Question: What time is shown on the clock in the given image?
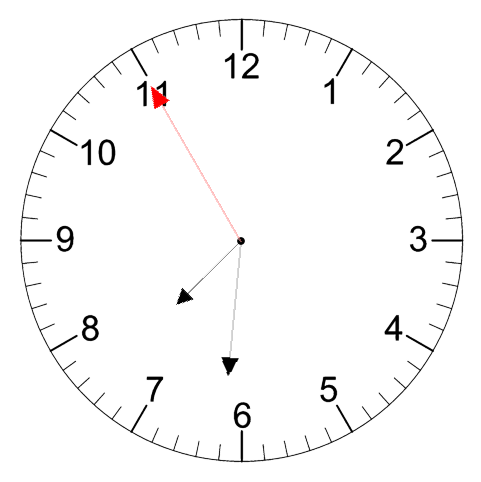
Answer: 07:30:55